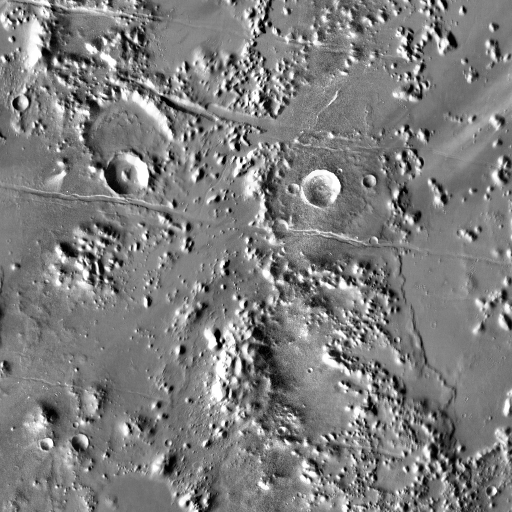
Crater classes present: Background, Other, Buried